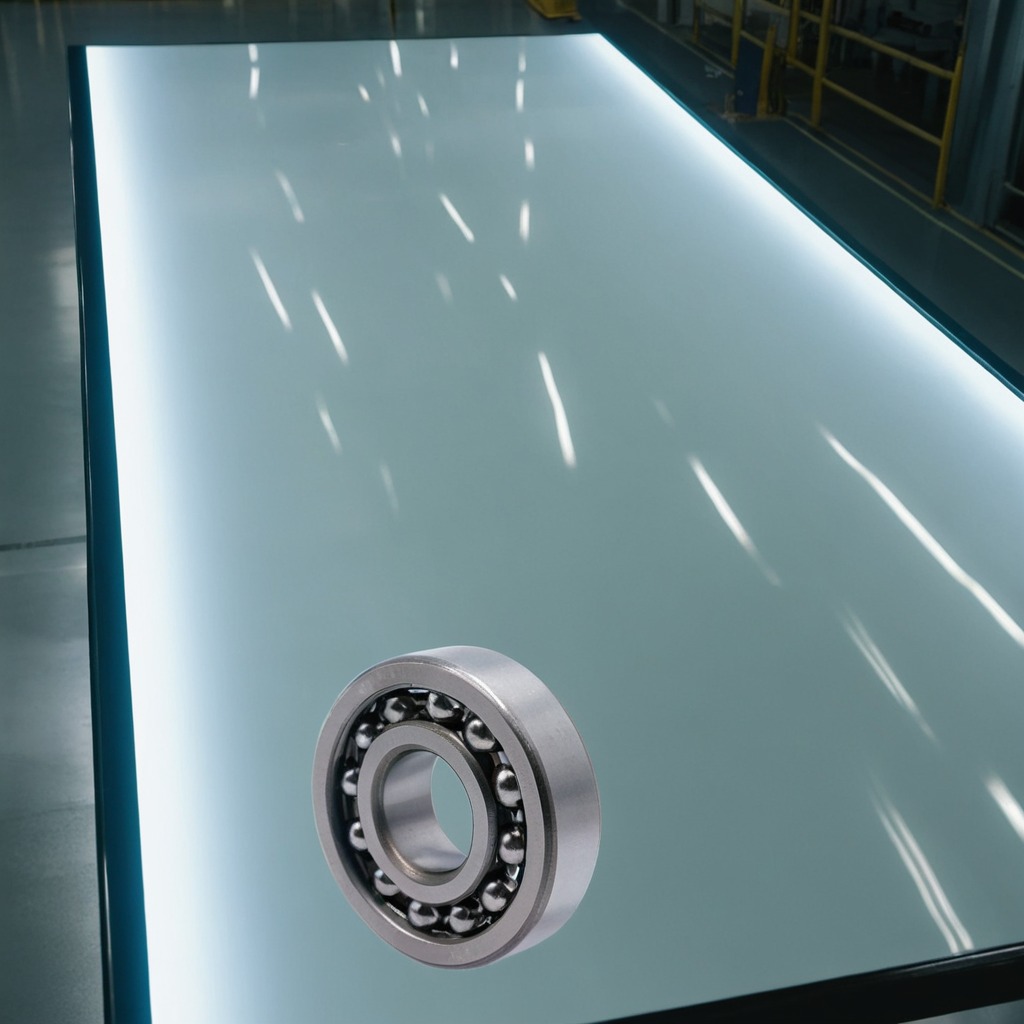
A metal ball bearing is lying on the table.